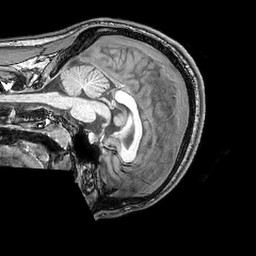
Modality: T1w
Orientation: sagittal
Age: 24
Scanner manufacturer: philips
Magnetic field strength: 3 T
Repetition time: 0.007 s
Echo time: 0.003501 s